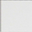
Piece: xx